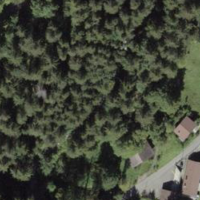
EUNIS habitat code: 43
Species observed at this site:
Petasites albus